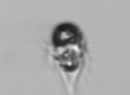
Label: Mesodinium